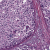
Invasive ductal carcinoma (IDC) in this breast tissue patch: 0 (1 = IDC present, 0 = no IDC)